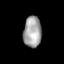
Tissue: skin
Cell type: Epithelial cells
Senescence score: 0.2724
Nuclear area (px): 550
Mean DAPI intensity: 161.875